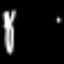
Label: fork